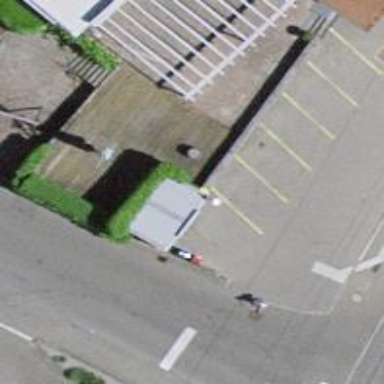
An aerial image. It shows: Post box.